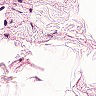
Metastatic tissue present: no